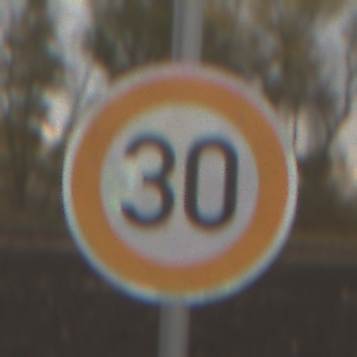
Verkehrszeichen: Geschwindigkeit30
Umgebung: Outdoor, Nature
Tageszeit: MorningAfternoon
Wetter: Overcast
Licht: Natural
Jahreszeit: NotSpecified
Kontrast: LowContrast